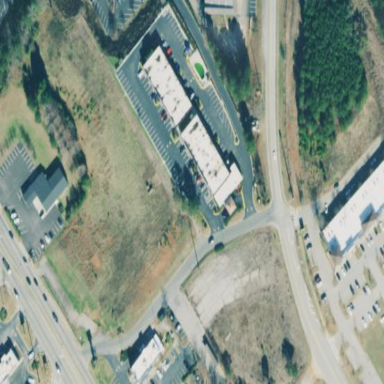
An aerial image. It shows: Hotel building.